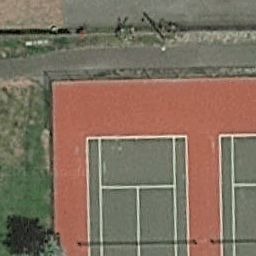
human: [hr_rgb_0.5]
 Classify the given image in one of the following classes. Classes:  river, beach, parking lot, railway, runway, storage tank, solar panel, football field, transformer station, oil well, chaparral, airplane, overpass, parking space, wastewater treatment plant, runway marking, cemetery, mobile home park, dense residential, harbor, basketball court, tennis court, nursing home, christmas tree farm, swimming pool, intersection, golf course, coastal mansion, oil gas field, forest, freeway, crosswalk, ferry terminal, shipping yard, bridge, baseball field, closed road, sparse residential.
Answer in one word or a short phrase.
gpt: tennis court